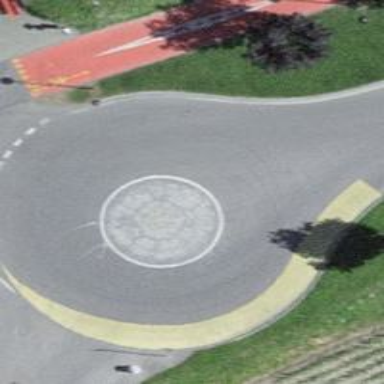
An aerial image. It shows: Mini roundabout on the road.